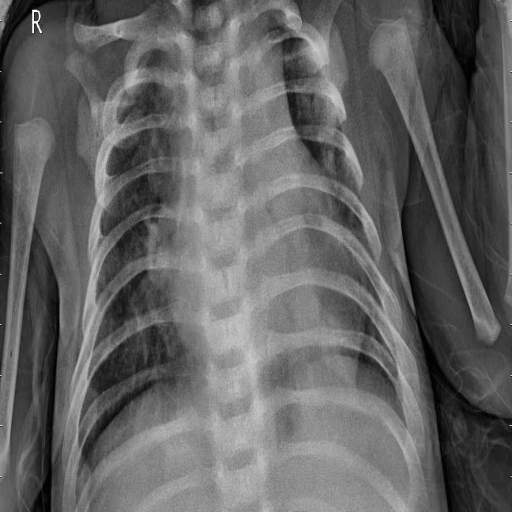
Finding: PNEUMONIA